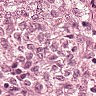
Metastatic tissue present: no